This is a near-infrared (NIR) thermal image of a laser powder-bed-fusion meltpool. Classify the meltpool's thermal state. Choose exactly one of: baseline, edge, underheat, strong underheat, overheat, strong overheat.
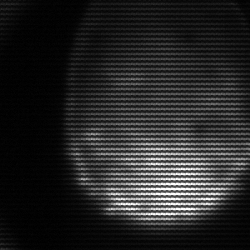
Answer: edge